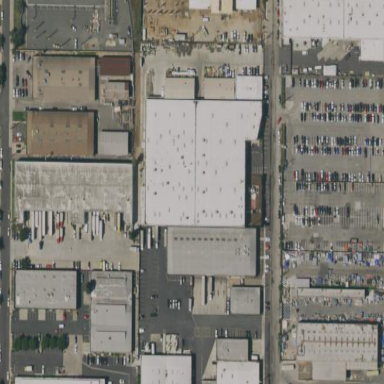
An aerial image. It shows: Industrial area.